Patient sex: M
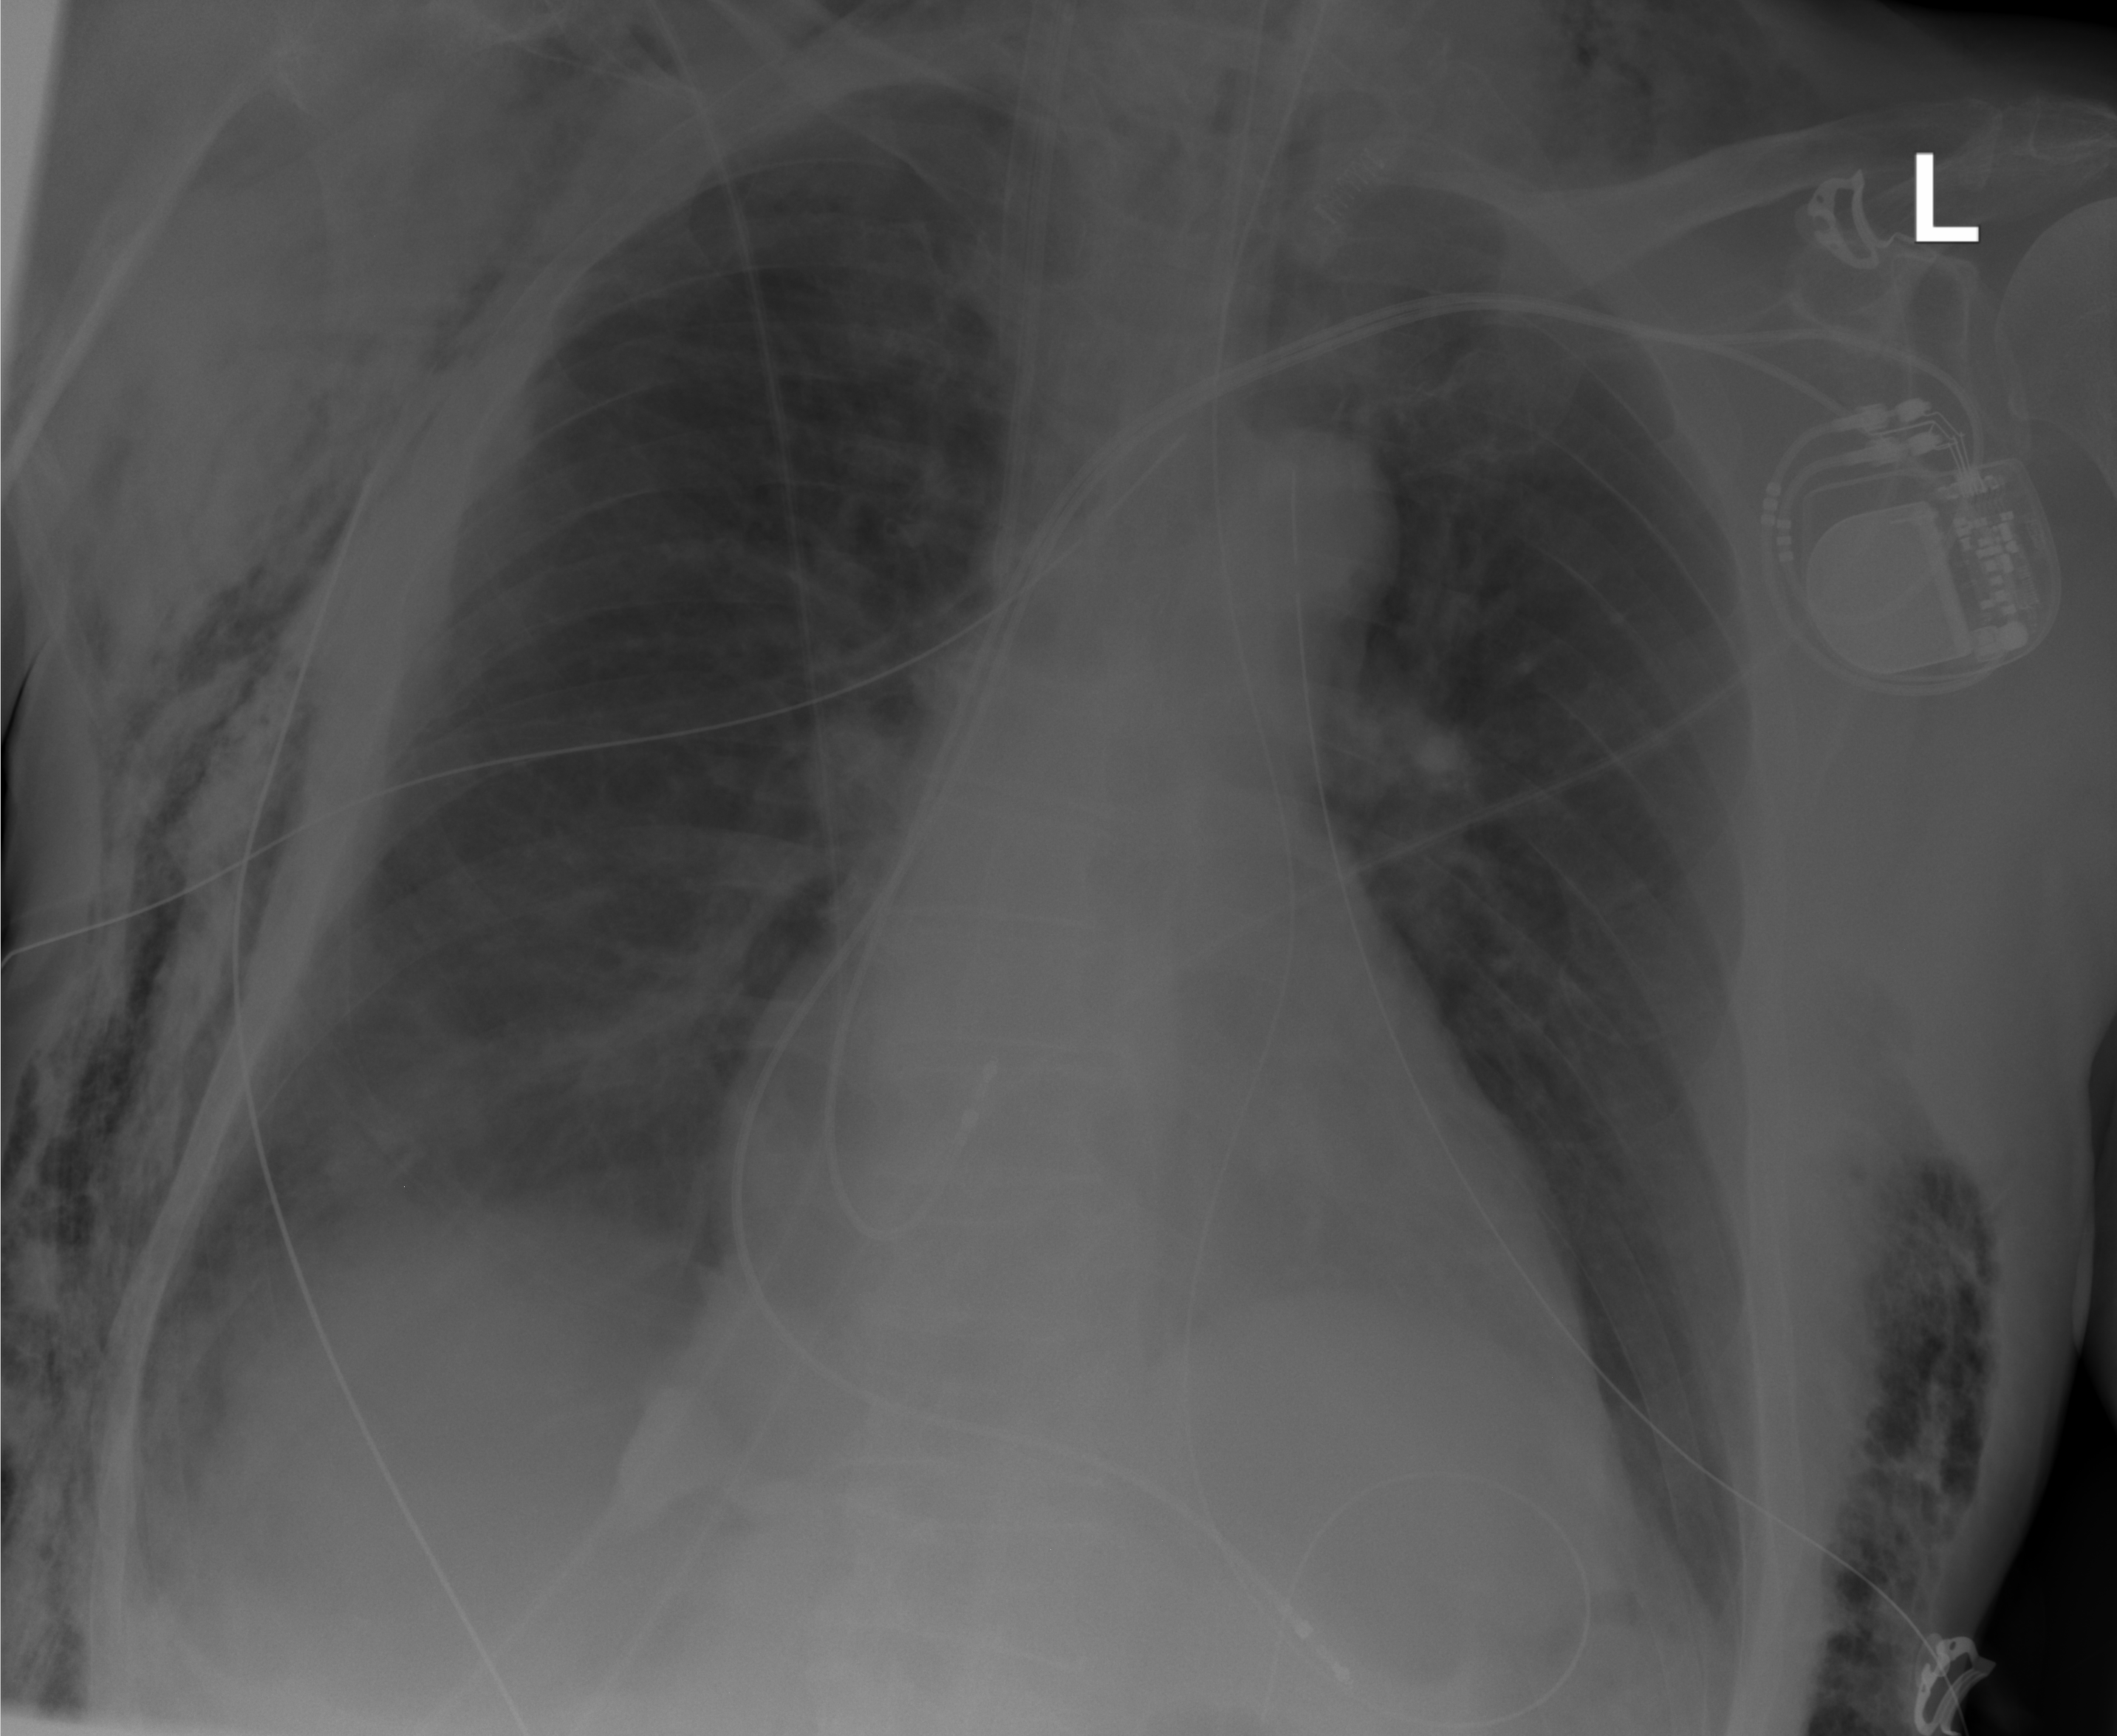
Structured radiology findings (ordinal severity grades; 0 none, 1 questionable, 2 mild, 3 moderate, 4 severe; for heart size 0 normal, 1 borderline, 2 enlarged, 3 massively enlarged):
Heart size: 1
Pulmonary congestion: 0
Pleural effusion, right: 2
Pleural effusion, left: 0
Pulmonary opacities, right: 2
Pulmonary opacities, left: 0
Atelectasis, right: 0
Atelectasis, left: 0